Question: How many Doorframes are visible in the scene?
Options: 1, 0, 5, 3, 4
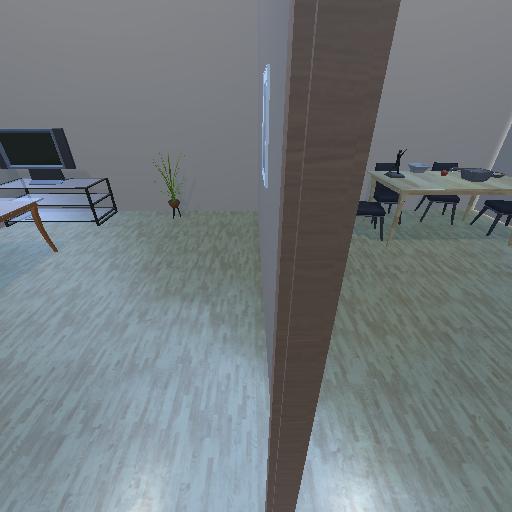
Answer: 1